Question: '''
Worklight Enterprise version 6.0.0
'''
I am adding 'WL Push' feature into my app. Now, I am coming across a serious issue on 'iPhone'. In the '"Push Notifications"' tab of 'Worklight console', the number of subscribed devices are not correct, such as:
'''
Push app
1 subscribed users;
2 subscribed devices;
Apple
0 subscribed users;
0 subscribed devices;
Google
1 subscribed users;
1 subscribed devices;
'''
This issue causes that when invoking 'PushAdapter' to push messages the above user, there is '"null" exception'. It means that 'ios' users will be not able to receive push notifications.
Any idea for this issue?
Thanks in advance!
Find one row of strange data in WRKLGHT.notification_device table. Moreover, for USERAGENT information, I also checked the table of APP_ACTIVITY_REPORT in Raw data report database. The USERAGENT information are collected correctly.

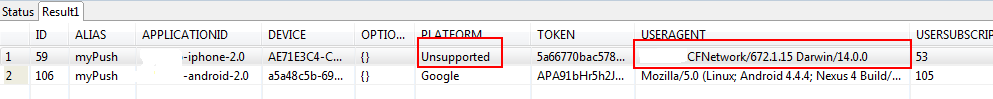
Answer: My team found the root cause. It is related to the content in the following link:
<URL>
My app is hybrid one. However, on UAT, for iOS, my team invoked the native codes (Object-C) to send requests because of some reasons. By default, they don't send user-agent along with requests.
Thanks, jayakarthik and Idan.